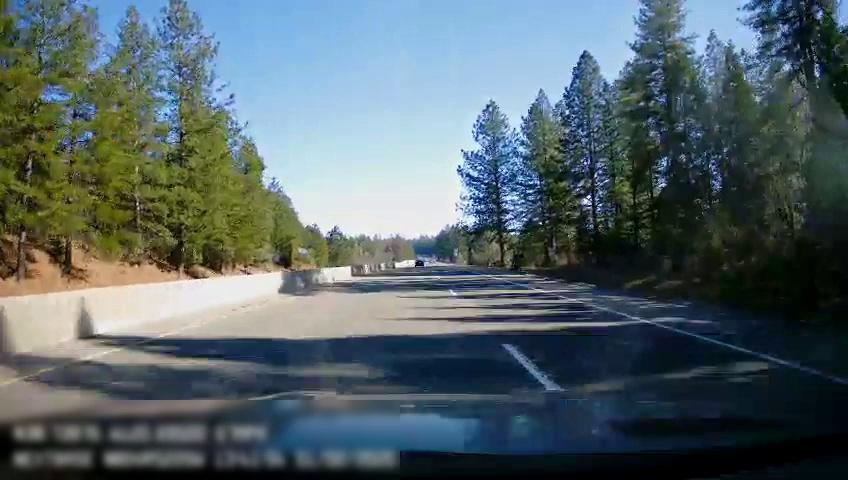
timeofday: Day
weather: Sunny
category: Drivable Space
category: Vehicles | Car
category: Lanes | Alternate Lane
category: Lanes | Current Lane
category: Lanes | Alternate Lane